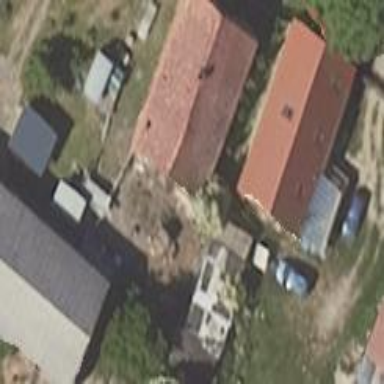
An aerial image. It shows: Simple house.